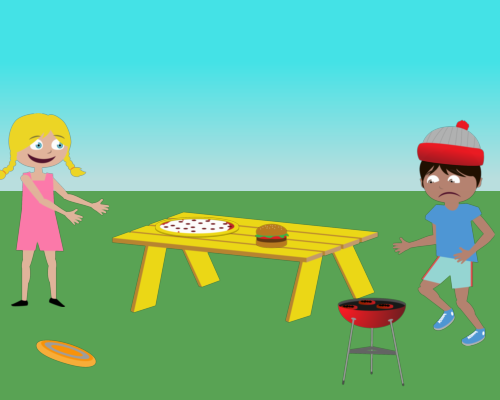
on the left side is a happy girl holding her hands out next to her there is a table with a pizza and burger on it and on the right side of the table is a bbq and to the right of the bbq there is a sad boy wearing a red hat in the left corner is a frisbee on the ground